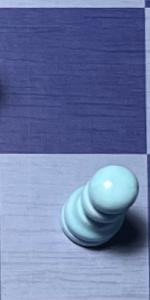
Label: Pawn_White